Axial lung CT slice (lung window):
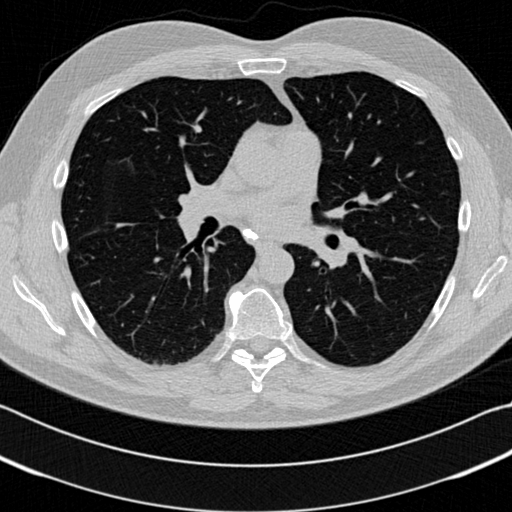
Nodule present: no